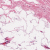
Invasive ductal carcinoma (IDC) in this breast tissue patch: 0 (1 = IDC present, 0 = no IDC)